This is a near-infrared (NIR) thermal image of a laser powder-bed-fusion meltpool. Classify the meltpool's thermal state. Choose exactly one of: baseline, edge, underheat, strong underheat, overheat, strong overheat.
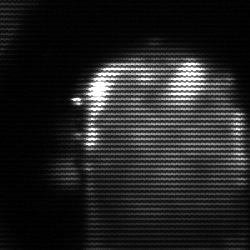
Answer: baseline